Показанный на рисунке электростатический сепаратор барабанного типа состоит из воронки $A$, направляющей пластины $B$, проводящего барабана $C$, скребка $D$, лотков $E$ и $F$ и разрядной иглы $G$. $C$ и $G$ подключены к положительному и отрицательному электродам источника высокого постоянного напряжения соответственно, и $C$ заземлён. Напряжение источника питания достаточно высокое, чтобы ионизировать воздух вокруг иглы $G$. Смесь порошков двух веществ $a$ и $b$ с разными проводимостями высыпается из воронки $A$ и по направляющей пластине $B$ достигает вращающегося барабана $C$. Вещество порошка $a$ имеет высокую проводимость, а вещество порошка $b$ наоборот является изолятором.
Кратко объясните основной принцип работы сепаратора, т.е. то, как он осуществляет разделение частиц порошков $a$ и $b$.
В какой из лотков попадают частицы каждого из порошков $a$ и $b$ после сортировки.
Кратко объясните, какую функцию выполняет скребок $D$.
Будет ли работать сепаратор, если заземлить не барабан $C$, а разрядную иглу $G$ при том же напряжении? Кратко объясните свой ответ.
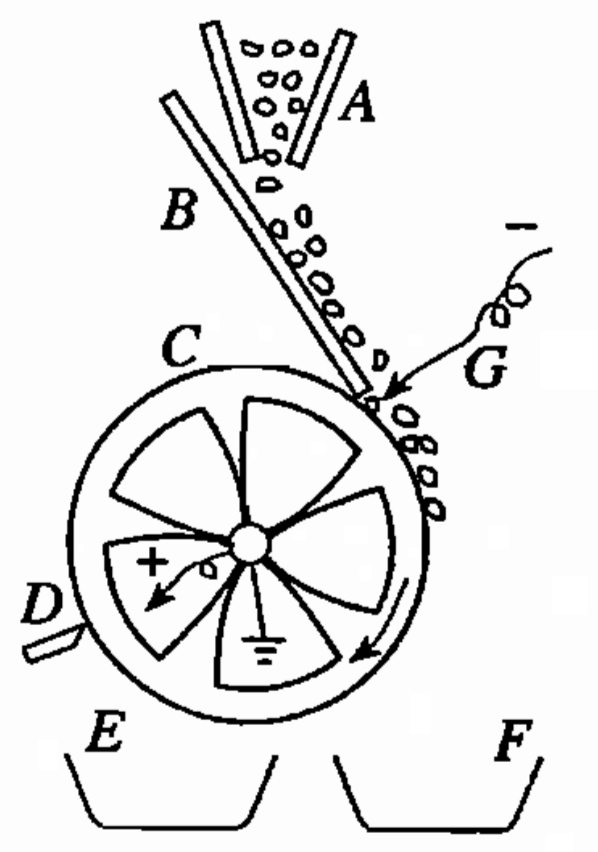
Ответ: Воздух возле разрядной иглы ионизируется под действием электрического поля, вследствие чего большое количество быстрых электронов попадает на частицы порошков $a$ и $b$, заряжая их отрицательно. Вследствие хорошей проводимости частиц порошка $a$, их отрицательный заряд быстро сменяется на положительный при контакте с барабаном $C$. Так как $C$ также заряжен положительно, на частицы порошка $a$ действует отталкивающая сила, поэтому они падаю в лоток $F$. Частицы же порошка $b$, обладая изолирующими свойствами, остаются после контакта с барабаном $C$ отрицательно заряженными, потому притягиваются к его поверхности и вращаются с ним, пока под действием силы тяжести не упадут в лоток $E$.
Ответ: Частицы порошка $a$ попадают в лоток $F$, частицы порошка $b$ — в $E$.
Ответ: Скребок $D$ необходим, так как достаточно мелкие частицы порошка $b$ не могут упасть в лоток $E$ под действием силы тяжести.
Ответ: Если заземлить не барабан $C$, а разрядную иглу $G$, то сепаратор всё равно будет работать, однако тогда барабан будет иметь очень большое напряжение относительно земли, что недопустимо с практической точки зрения, так как будет представлять значительную опасность для оператора сепаратора. $\textit{Примечание:}$ даже если электроны не будут попадать на частицы порошка, разделение всё равно будет происходить, так как поляризационные свойства частиц порошка $b$ позволят ему притягиваться к барабану $C$ и вращаться вместе с ним.
Темы:
T, Электростатика, Электромагнетизм, Китайские